Question: I'm looking for a way to make sure that all label have the same space to the bottom border. (It should look like the image, and not like the fiddle)
<URL>
Goal:

My CSS:
'''
.outerDiv {
text-align: center;
/*display: inline-block;*/
float: left;
border-radius: 10px;
border: 2px solid #c3c3c3;
height: 100px;
width: 100px;
margin: 5px;
}
.innerDiv {
width: 80%;
height: 100%;
line-height: 50px;
margin: 0 auto;
}
.errorLabel {
background-color: #a90329;
padding: .2em .6em .3em;
font-size: 100%;
color: #fff;
border-radius: .25em;
line-height: 1;
vertical-align: baseline;
font-weight: 700;
text-align: center;
white-space: nowrap;
box-sizing: border-box;
overflow: hidden;
display: block;
}
'''
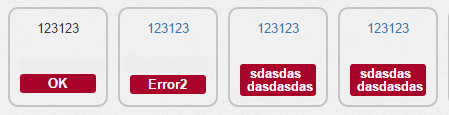
Answer: Your vertical-align doesn't have any affect due to your display: block.
Try changing vertical-align to "bottom" and display to "inline-block". Then adjust your bottom margin/padding to your desire!
'''
.errorLabel {
background-color: #a90329;
padding: .2em .6em .3em;
font-size: 100%;
color: #fff;
border-radius: .25em;
line-height: 1;
vertical-align: bottom;
font-weight: 700;
text-align: center;
white-space: nowrap;
box-sizing: border-box;
overflow: hidden;
display: inline-block;
margin-bottom: 0.5em;
width: 100%;
}
'''
Added width: 100%; to keep the labels the full width.
As @RokoC.Buljan pointed out in the example in the comments, this can be accomplished with cleaner CSS. My example above is just a few small modifications on the OP's original code (in case those classes are used elsewhere too). :)